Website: lowes
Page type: stored-credit-cards
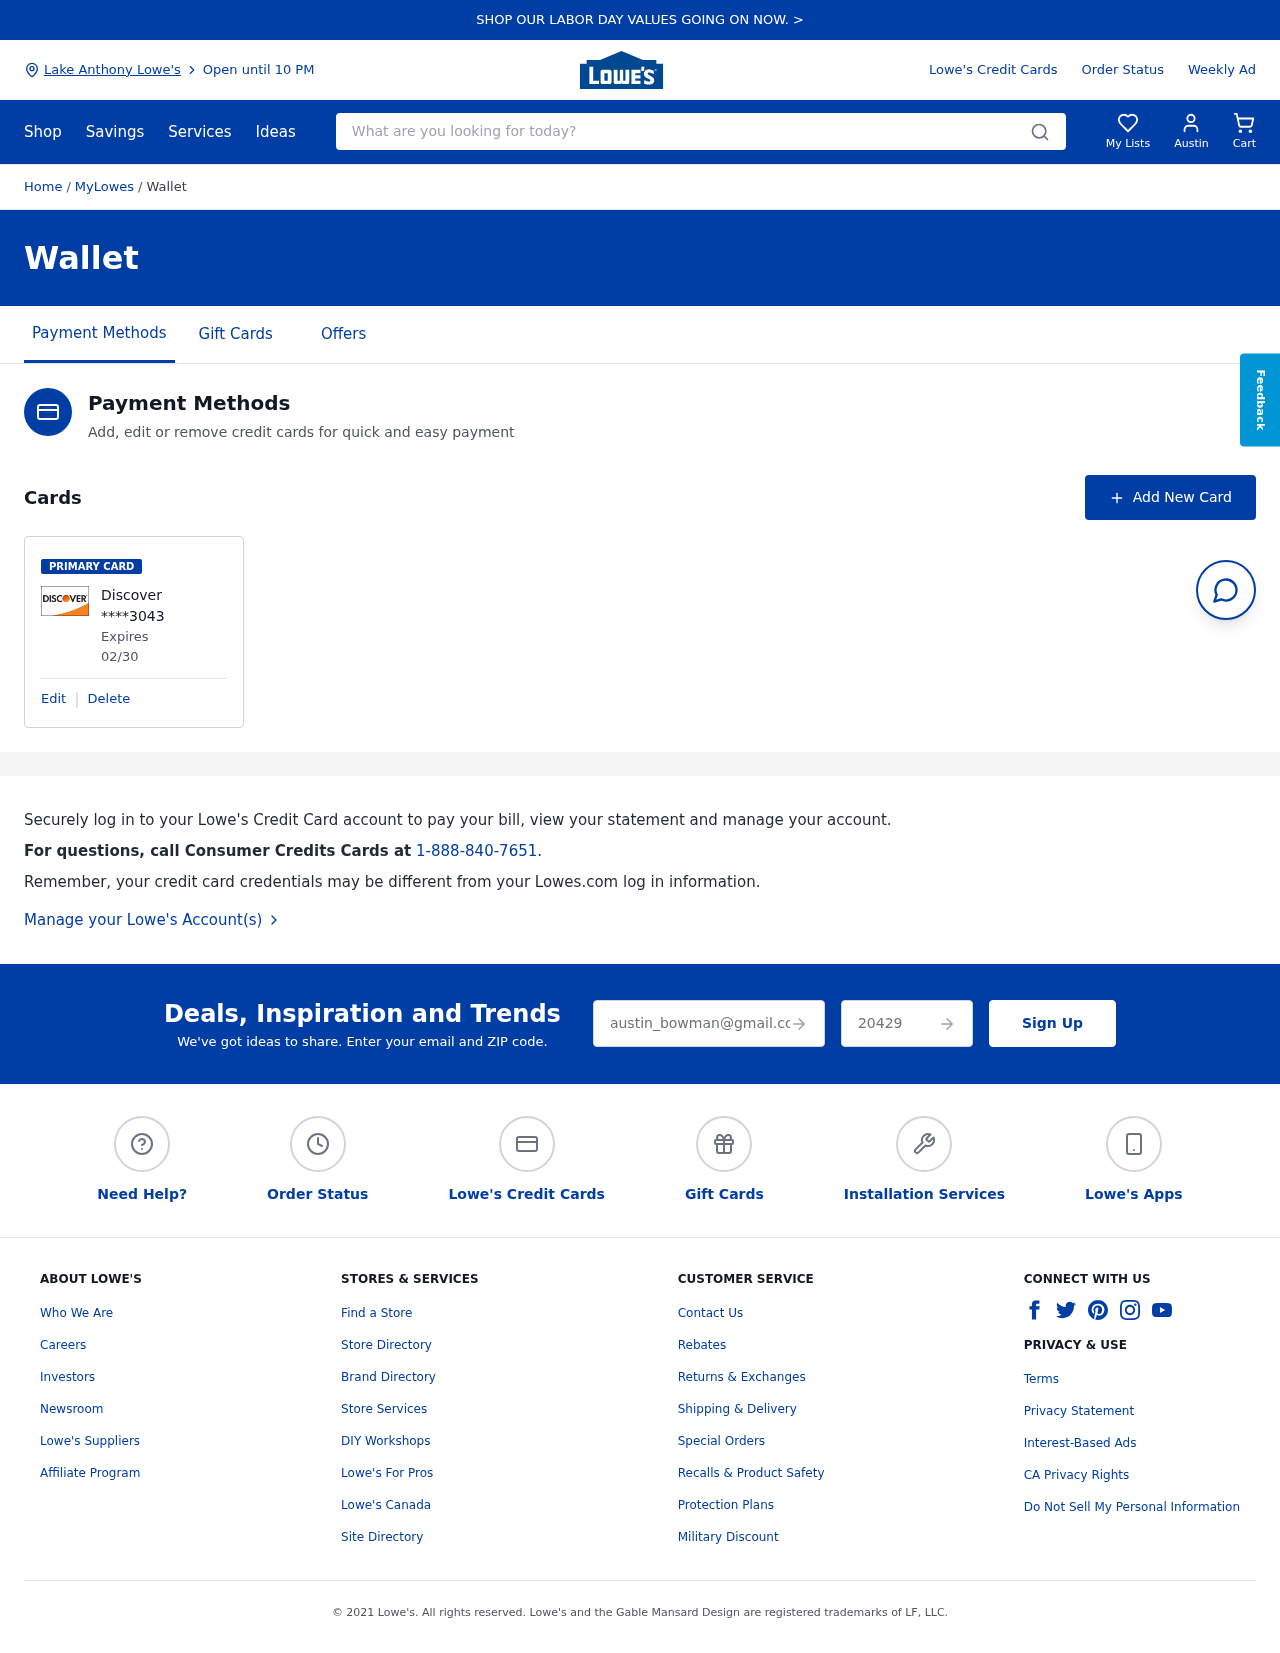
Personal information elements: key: PII_CARD_EXPIRY
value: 02/30
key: PII_CARD_LAST4
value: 3043
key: PII_CARD_TYPE
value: Discover
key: PII_CITY
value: Lake Anthony Lowe's
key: PII_EMAIL
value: austin_bowman@gmail.com
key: PII_FIRSTNAME
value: Austin
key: PII_POSTCODE
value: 20429
Search elements: key: HEADER_SEARCH
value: What are you looking for today?